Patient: sex M, age 45
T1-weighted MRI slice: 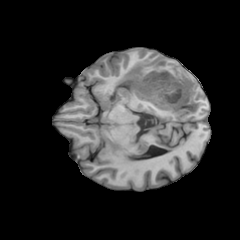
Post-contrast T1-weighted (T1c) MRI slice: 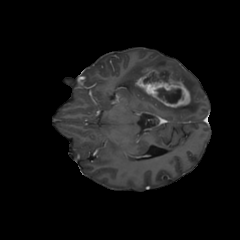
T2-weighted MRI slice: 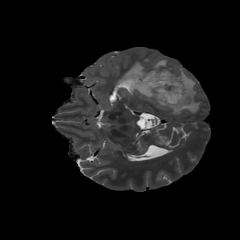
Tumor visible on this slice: yes
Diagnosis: Glioblastoma, IDH-wildtype
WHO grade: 4